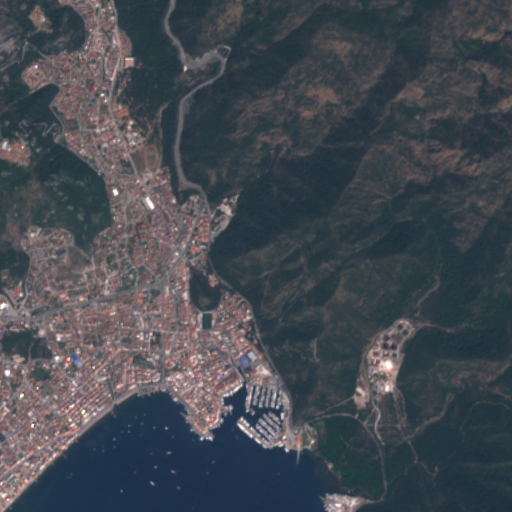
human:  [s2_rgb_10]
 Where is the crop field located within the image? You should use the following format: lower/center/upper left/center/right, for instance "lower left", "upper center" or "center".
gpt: The crop field is located in the upper left of the image.
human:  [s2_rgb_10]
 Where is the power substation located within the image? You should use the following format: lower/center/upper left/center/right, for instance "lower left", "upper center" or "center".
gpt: The power substation is located in the center left of the image.
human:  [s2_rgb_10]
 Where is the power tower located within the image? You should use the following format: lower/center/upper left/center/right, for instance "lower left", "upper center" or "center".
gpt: The power tower is located in the upper left of the image.
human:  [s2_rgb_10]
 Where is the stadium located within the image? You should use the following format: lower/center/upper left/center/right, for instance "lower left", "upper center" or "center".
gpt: The stadium is located in the center of the image.
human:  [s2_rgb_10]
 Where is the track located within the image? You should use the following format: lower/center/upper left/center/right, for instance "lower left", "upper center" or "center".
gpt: The track is located in the upper left of the image.
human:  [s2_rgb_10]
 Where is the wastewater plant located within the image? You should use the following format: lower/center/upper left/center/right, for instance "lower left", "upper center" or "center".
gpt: The wastewater plant is located in the lower right of the image.
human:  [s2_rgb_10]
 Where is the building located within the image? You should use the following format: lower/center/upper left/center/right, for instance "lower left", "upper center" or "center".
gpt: There is no building in the image.